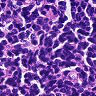
Metastatic tissue present: no